Question: I'm trying to use Python to fit a curve to a set of points. Essentially the points look like this.

The blue curve indicates the data entered (in this case 4 points) with the green being a curve fit using 'np.polyfit' and 'polyfit1d'. What I essentially want is a curve fit that looks very similar to the blue line but with a smoother change in gradient at points 1 and 2 (meaning I don't require the line to pass through these points).
What would be the best way to do this? The line looks like an arctangent, is there any way to specify an arctangent fit?
I realise this is a bit of a rubbish question but I want to get away without specifying more points. Any help would be greatly appreciated.
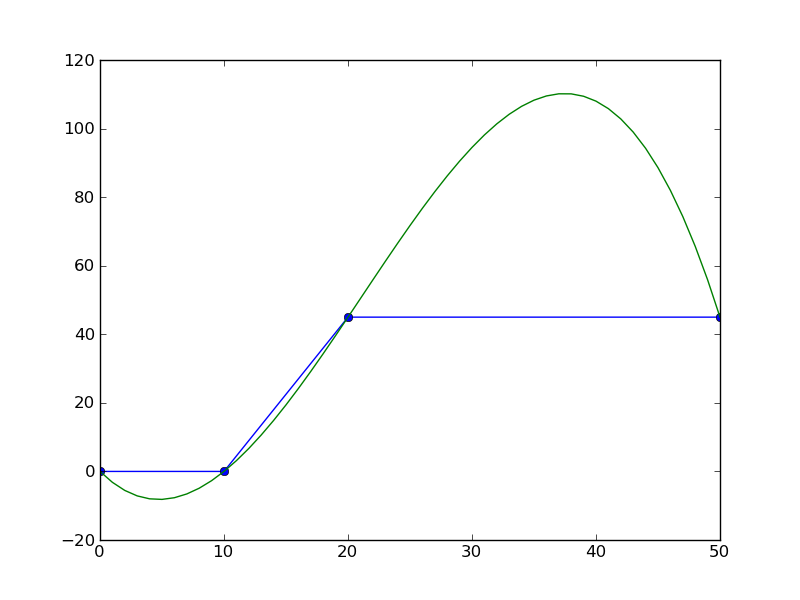
Answer: It seems that you might be after interpolation between points rather than fitting a polynomial References: <URL>
However, in either case here is a code snippet that should get you started:
'''
import numpy as np
import scipy as sp
from scipy.interpolate import interp1d
x = np.array([0,5,10,15,20,30,40,50])
y = np.array([0,0,0,12,40,40,40,40])
coeffs = np.polyfit(x, y, deg=4)#you can change degree as you see fit
poly = np.poly1d(coeffs)
yp = np.polyval(poly, x)
interpLength = 10
new_x = np.linspace(x.min(), x.max(), new_length)
new_y = sp.interpolate.interp1d(x, y, kind='cubic')(new_x)
plt.plot(x, y, '.', x, yp, '-', new_x,new_y, '--')
plt.show()
'''